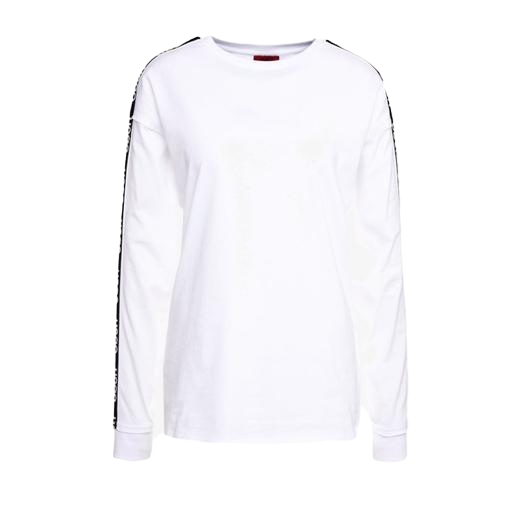
long-sleeve tee, white graphic long-sleeve tee, white long sleeve logo t-shirt, white background